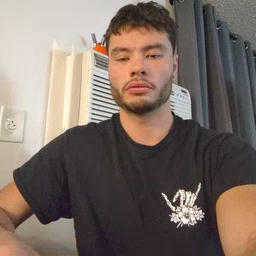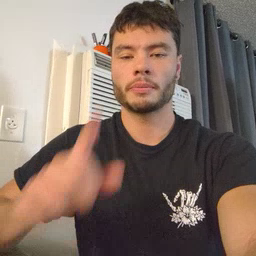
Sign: fine